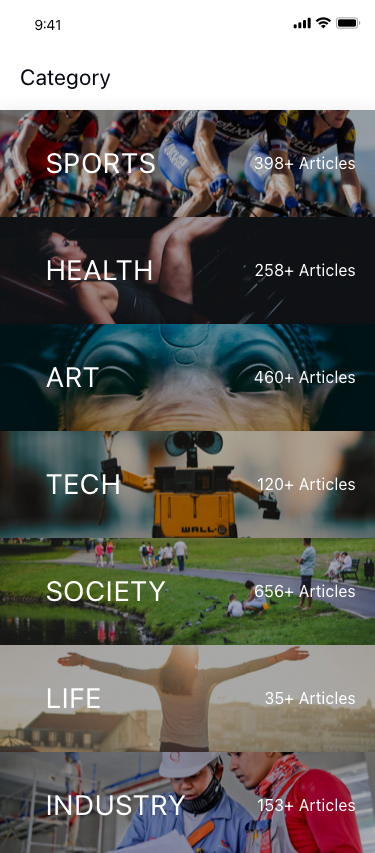
Text in this UI design:
Category